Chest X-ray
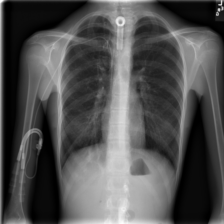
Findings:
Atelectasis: negative
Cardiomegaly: negative
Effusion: negative
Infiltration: negative
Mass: negative
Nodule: negative
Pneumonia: negative
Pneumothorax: negative
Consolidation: negative
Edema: negative
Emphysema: negative
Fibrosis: negative
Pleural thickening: negative
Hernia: negative